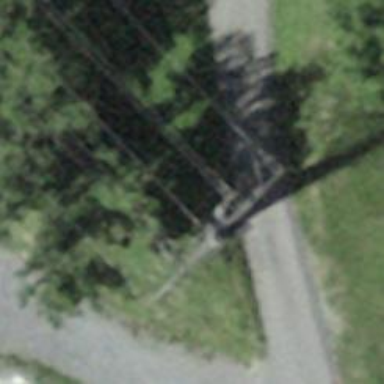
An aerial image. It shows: Termination power tower.